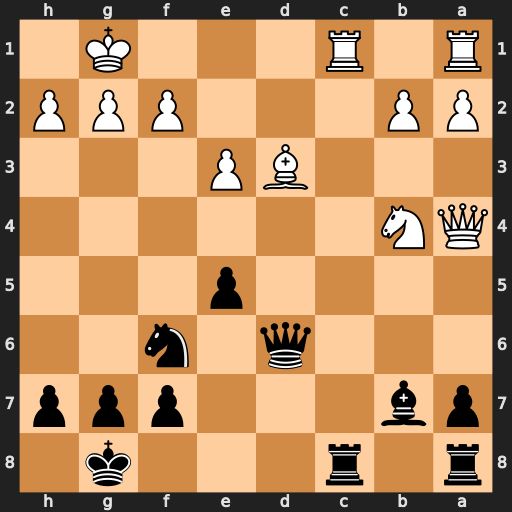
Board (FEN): r1r3k1/pb3ppp/3q1n2/4p3/QN6/3BP3/PP3PPP/R1R3K1
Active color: b
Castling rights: -
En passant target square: -
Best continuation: Rxc1+ Rxc1 a5 Qb5 Qxb4